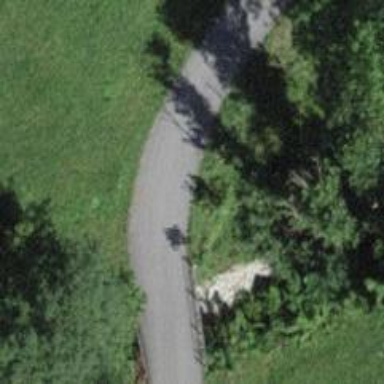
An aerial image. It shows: Residential road with bridge.